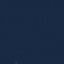
Label: SeaLake